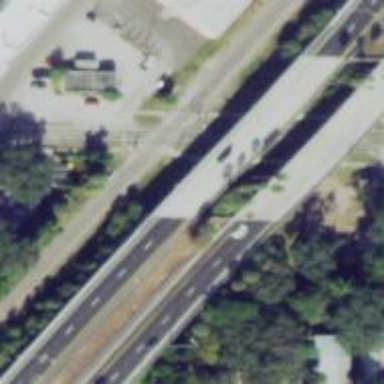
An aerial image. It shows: Bridge over motorway.